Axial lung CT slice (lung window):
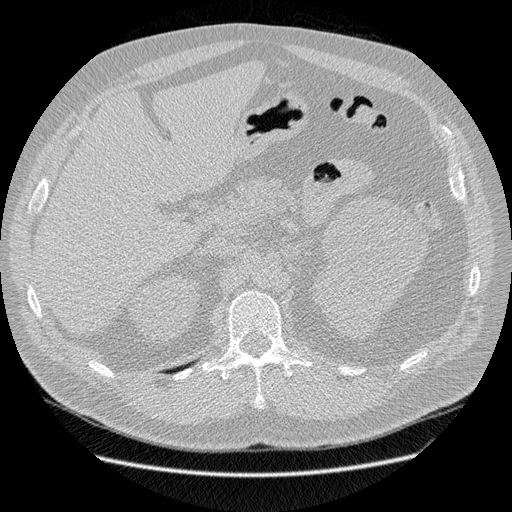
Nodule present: no